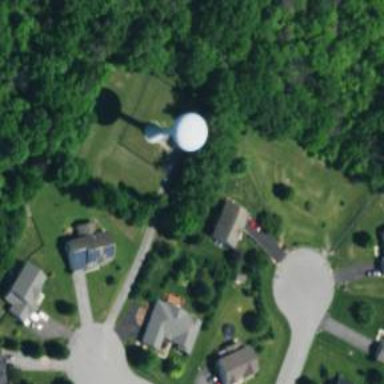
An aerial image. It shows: Water tower that is man-made.